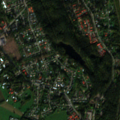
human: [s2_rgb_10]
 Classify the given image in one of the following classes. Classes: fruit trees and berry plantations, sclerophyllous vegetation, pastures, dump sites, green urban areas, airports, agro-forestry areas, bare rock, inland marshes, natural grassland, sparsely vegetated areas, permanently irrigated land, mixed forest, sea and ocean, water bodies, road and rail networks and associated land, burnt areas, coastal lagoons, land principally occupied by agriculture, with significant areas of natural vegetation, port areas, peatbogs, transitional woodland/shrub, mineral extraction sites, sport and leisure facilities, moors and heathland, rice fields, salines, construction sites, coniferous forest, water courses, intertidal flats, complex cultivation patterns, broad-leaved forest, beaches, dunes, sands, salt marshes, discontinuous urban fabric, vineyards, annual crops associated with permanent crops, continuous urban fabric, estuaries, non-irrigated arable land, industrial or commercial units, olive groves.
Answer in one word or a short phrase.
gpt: discontinuous urban fabric, green urban areas, non-irrigated arable land, mixed forest